Question: Is there a way to push the content of an element to the right using pseudo elements to get the result in the picture below ?

Right now, this is the html code:
'''
<div class="center" style="background-color: cyan;">
<div class="outside-right">
Content
</div>
</div>
'''
And these are the CSS classes:
'''
.center {
position: absolute;
top:50%;
left:50%;
transform: translate(-50%, -50%);
}
.outside-right{
transform: translateX(100%);
}
'''
'.outside-right'
So I have tried changing the '.outside-right' class, by putting the '::before' pseudo element with 'width:100%' so it pushes the content of that element. But nothing seems to make it work.
I have tried:
CSS:
'''
.outside-right-using-pseudo-element::before {
content: '';
display: inline-block;
background-color: red;
width: 100%;
}
'''
And
'''
.outside-right-using-pseudo-element::before {
content: '';
float: left;
background-color: red;
width: 100%;
}
'''
HTML
'''
<div class="center" style="background-color: cyan;">
<div class="outside-right-using-pseudo-element">
Content
</div>
</div>
'''
Is there any possible way that make it work ?
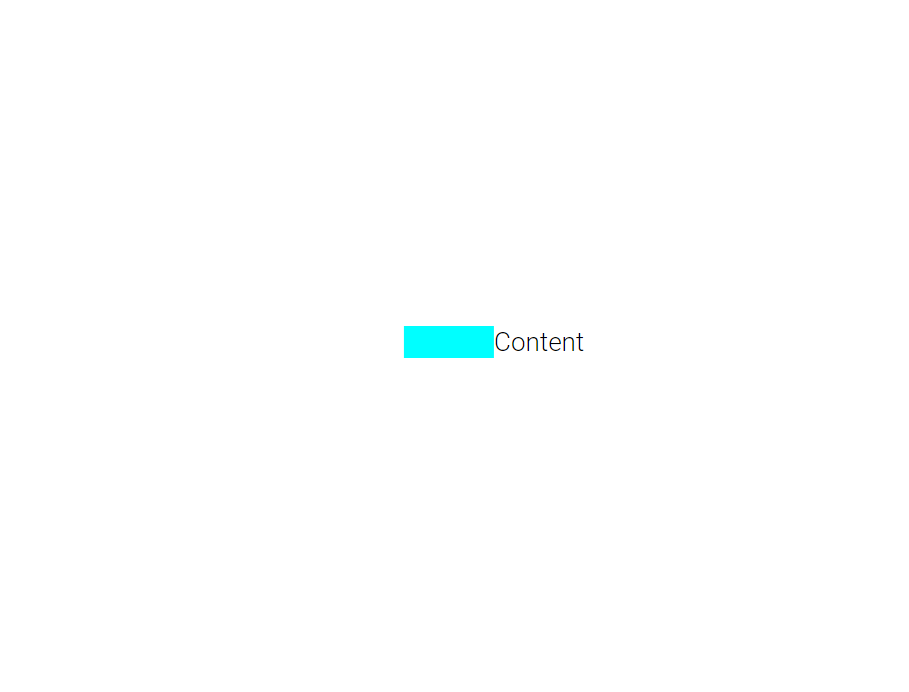
Answer: You are almost good, add 'white-space:nowrap;' to avoid having the element in the next line:
'''
.outside-right-using-pseudo-element {
white-space: nowrap;
}
.outside-right-using-pseudo-element::before {
content: '';
display: inline-block;
background-color: red;
width: 100%;
transition: 1s;
}
.outside-right-using-pseudo-element:hover::before {
width: 0%;
}
.center {
position: absolute;
top: 50%;
left: 50%;
transform: translate(-50%, -50%);
}
'''
'''
<div class="center" style="background-color: cyan;">
<div class="outside-right-using-pseudo-element">
Content
</div>
</div>
'''
Another idea using flexbox:
'''
.outside-right-using-pseudo-element {
display: flex;
white-space:nowrap;
}
.outside-right-using-pseudo-element::before {
content: '';
background-color: red;
width: 100%;
flex-shrink: 0; /* this will do the trick */
align-self: flex-start;
transition: 1s;
}
.outside-right-using-pseudo-element:hover::before {
width: 0%;
}
.center {
position: absolute;
top: 50%;
left: 50%;
transform: translate(-50%, -50%);
}
'''
'''
<div class="center" style="background-color: cyan;">
<div class="outside-right-using-pseudo-element">
Content
</div>
</div>
'''
And you can easily have the other direction:
'''
.outside-right-using-pseudo-element,
.outside-left-using-pseudo-element{
display: flex;
white-space:nowrap;
}
.outside-left-using-pseudo-element,
.outside-bottom-using-pseudo-element{
justify-content:flex-end;
}
.outside-right-using-pseudo-element::before,
.outside-left-using-pseudo-element::after{
content: '';
background-color: red;
width: 100%;
flex-shrink: 0; /* this will do the trick */
align-self: flex-start;
transition: 1s;
}
.outside-right-using-pseudo-element:hover::before,
.outside-left-using-pseudo-element:hover::after {
width: 0%;
}
.center {
display:table;
margin:80px auto;
}
'''
'''
<div class="center" style="background-color: cyan;">
<div class="outside-left-using-pseudo-element">
Content
</div>
</div>
<div class="center" style="background-color: cyan;">
<div class="outside-right-using-pseudo-element">
Content content
</div>
</div>
'''